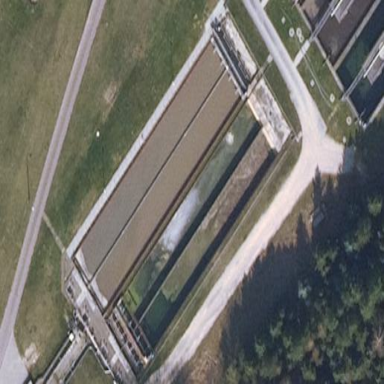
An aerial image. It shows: Sewage reservoir with water.